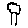
Label: tree